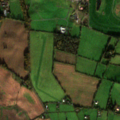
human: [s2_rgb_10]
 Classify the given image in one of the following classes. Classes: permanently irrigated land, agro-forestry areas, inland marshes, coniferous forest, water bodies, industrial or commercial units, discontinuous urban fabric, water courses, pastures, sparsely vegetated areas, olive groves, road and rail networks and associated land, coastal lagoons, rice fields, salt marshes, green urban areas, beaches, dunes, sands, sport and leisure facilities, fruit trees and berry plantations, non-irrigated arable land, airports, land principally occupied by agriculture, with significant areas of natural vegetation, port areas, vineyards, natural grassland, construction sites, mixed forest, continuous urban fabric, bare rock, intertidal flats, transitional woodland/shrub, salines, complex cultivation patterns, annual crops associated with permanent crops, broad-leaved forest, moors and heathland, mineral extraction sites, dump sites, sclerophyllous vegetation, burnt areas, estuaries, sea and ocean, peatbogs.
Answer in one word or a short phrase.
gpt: industrial or commercial units, sport and leisure facilities, non-irrigated arable land, pastures